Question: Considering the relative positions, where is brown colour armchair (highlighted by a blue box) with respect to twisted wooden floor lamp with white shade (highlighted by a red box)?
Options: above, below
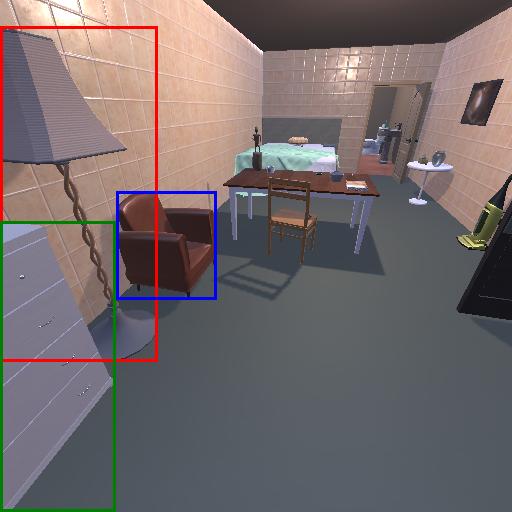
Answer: above